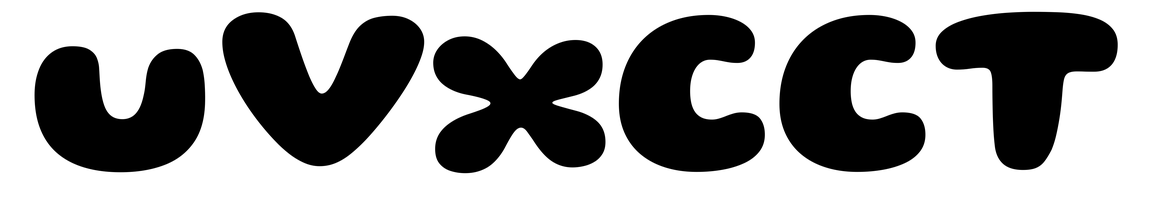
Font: Gluten_ExtraBold